Question: Can anyone tell me how to change expand icon in bootstrap3 selects?
I want to get something like in the second selects instead of standard expand icon

I know about ready solutions like this: <URL>
But I can't used it because they are messing with my layout.
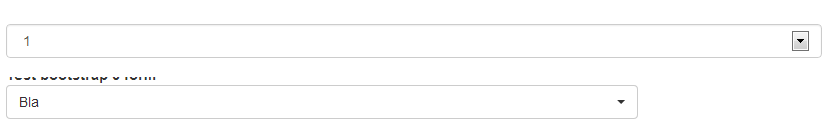
Answer: You can add 'appearance:none;' to your 'select class' and add custom background.
Like
'''
select {
/*other styles if any*/
display: inline-block;
-webkit-appearance:none;
-moz-appearance:none;
appearance:none;
border:solid 1px #CCC;
background: url("path/to/arrow.png") center right;
}
'''